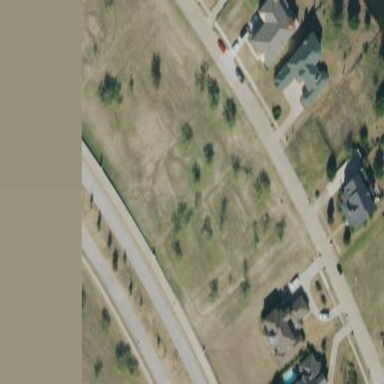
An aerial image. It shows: Grassy plot in zoning area.